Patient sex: F
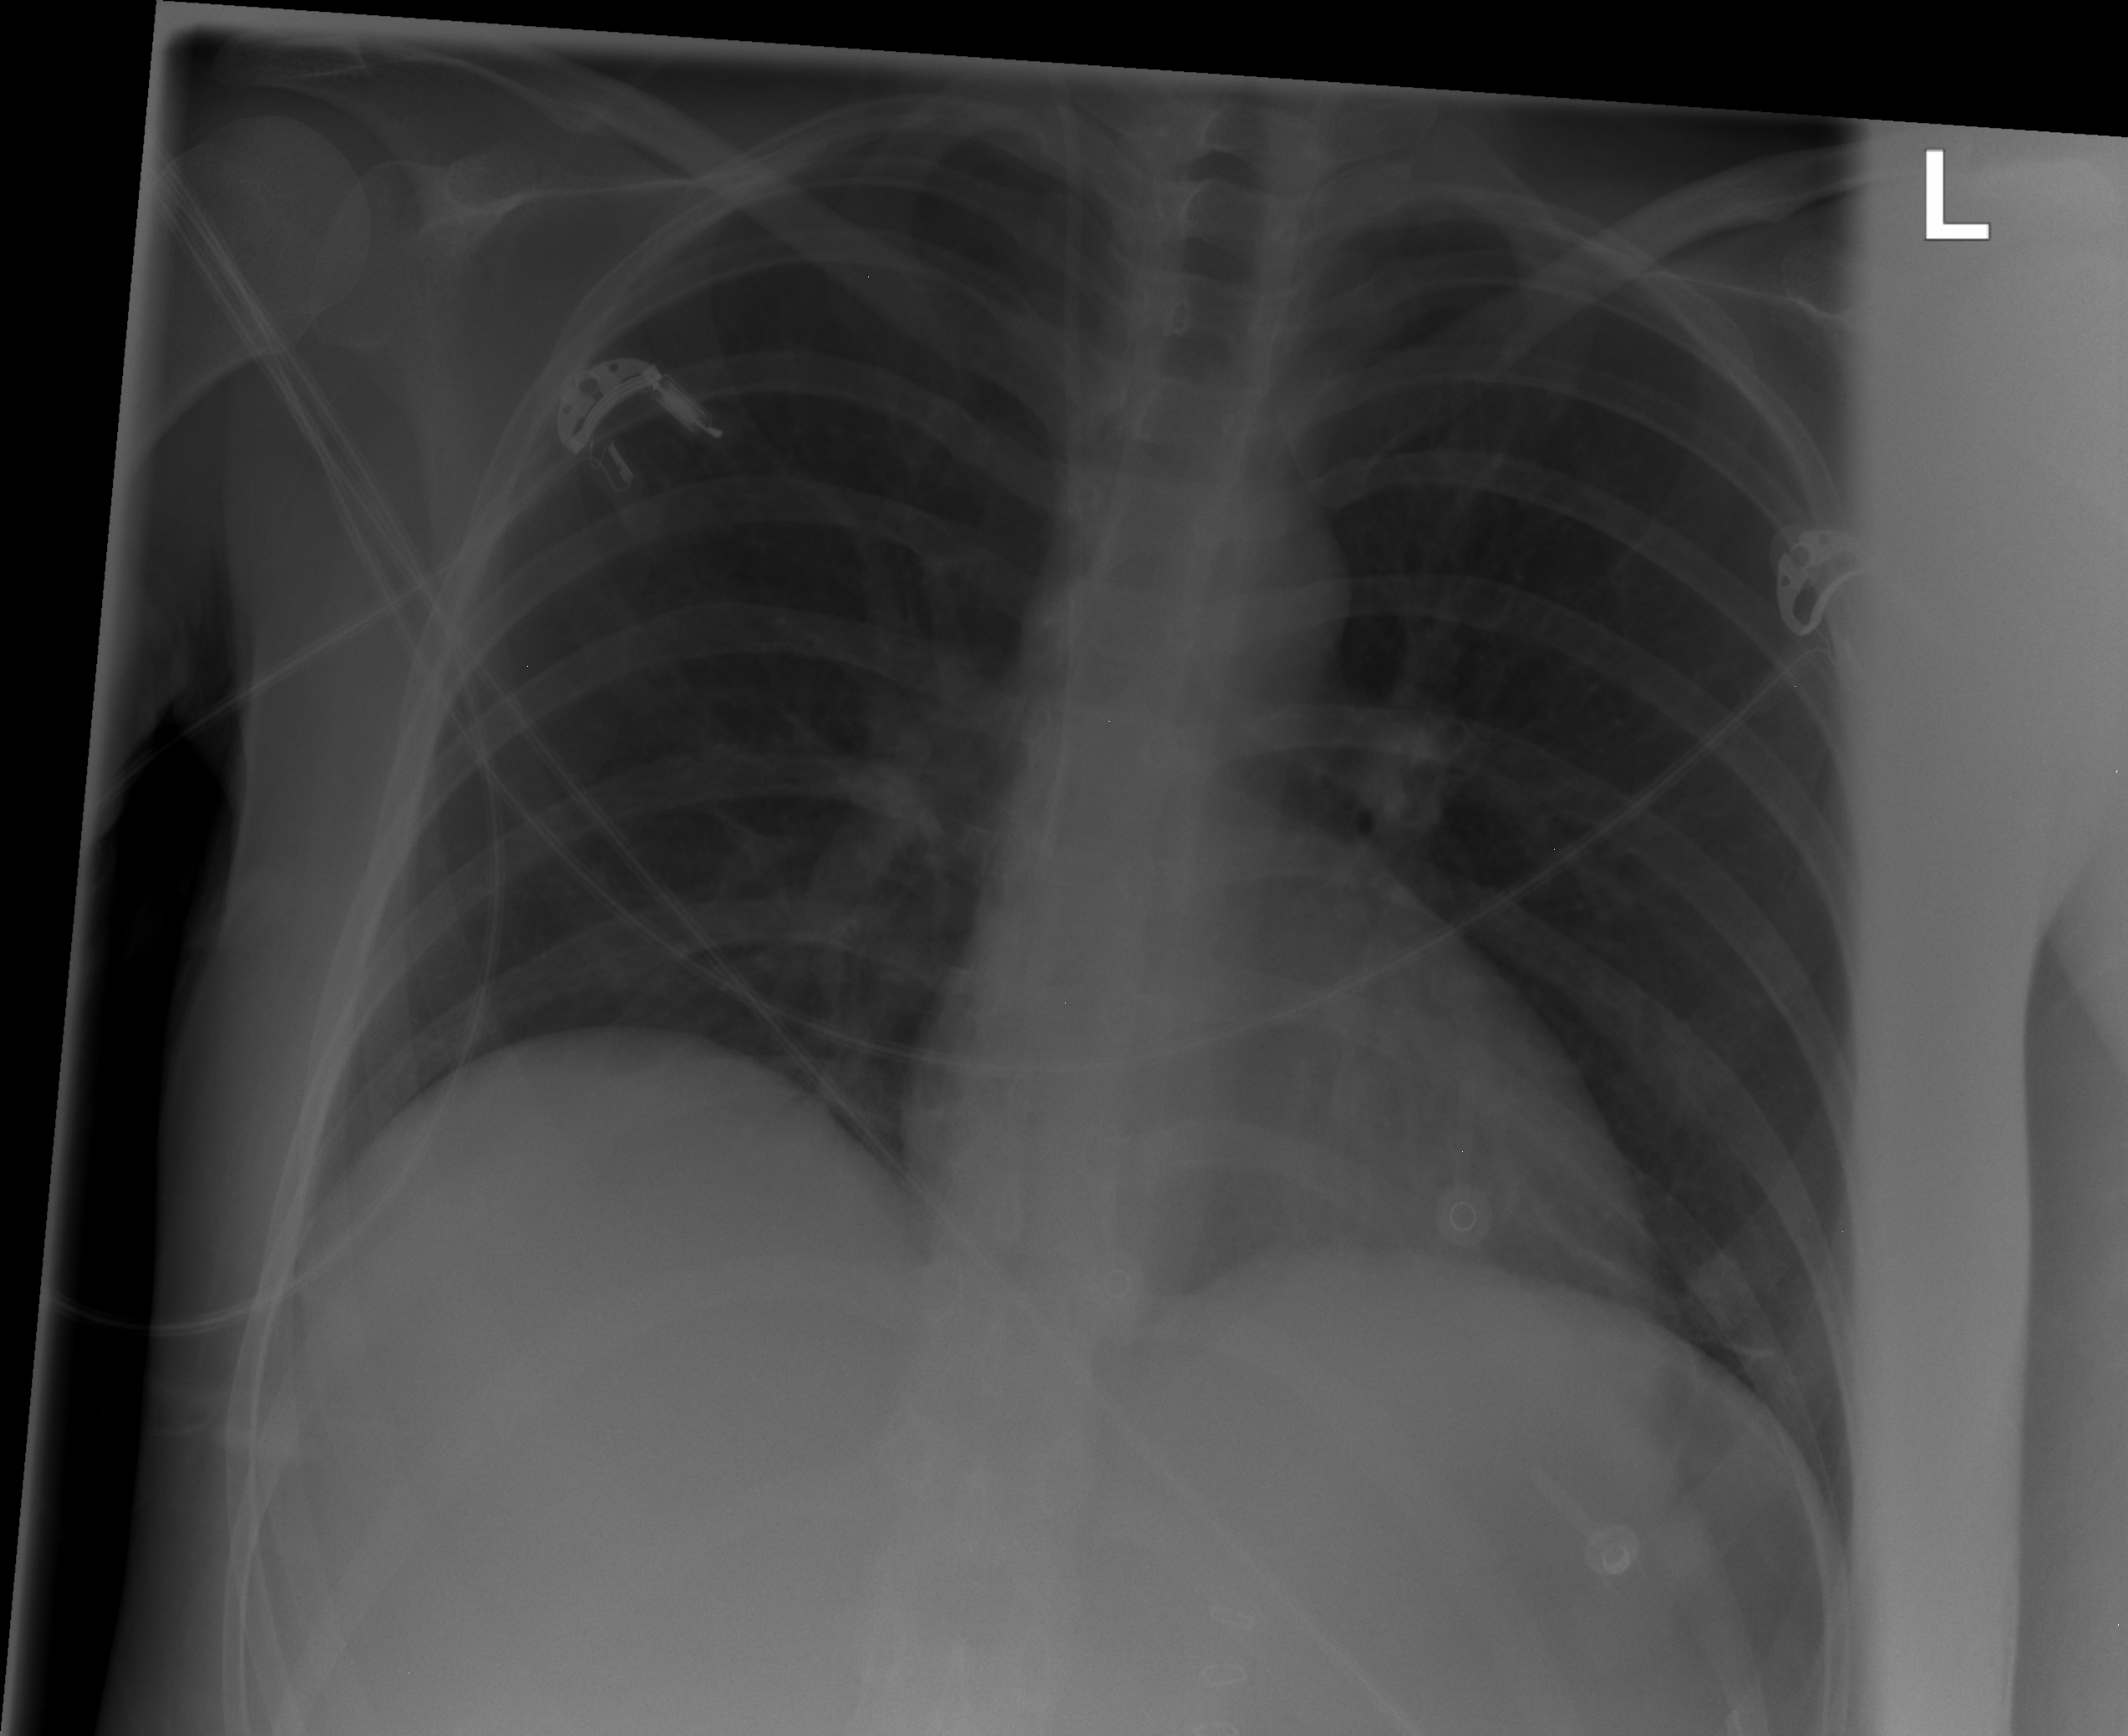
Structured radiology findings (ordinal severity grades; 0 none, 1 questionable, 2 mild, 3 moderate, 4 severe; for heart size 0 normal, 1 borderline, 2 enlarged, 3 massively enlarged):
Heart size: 0
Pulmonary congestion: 0
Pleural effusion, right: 0
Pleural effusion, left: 0
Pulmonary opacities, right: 0
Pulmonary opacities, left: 0
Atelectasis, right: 1
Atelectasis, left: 1